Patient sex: M
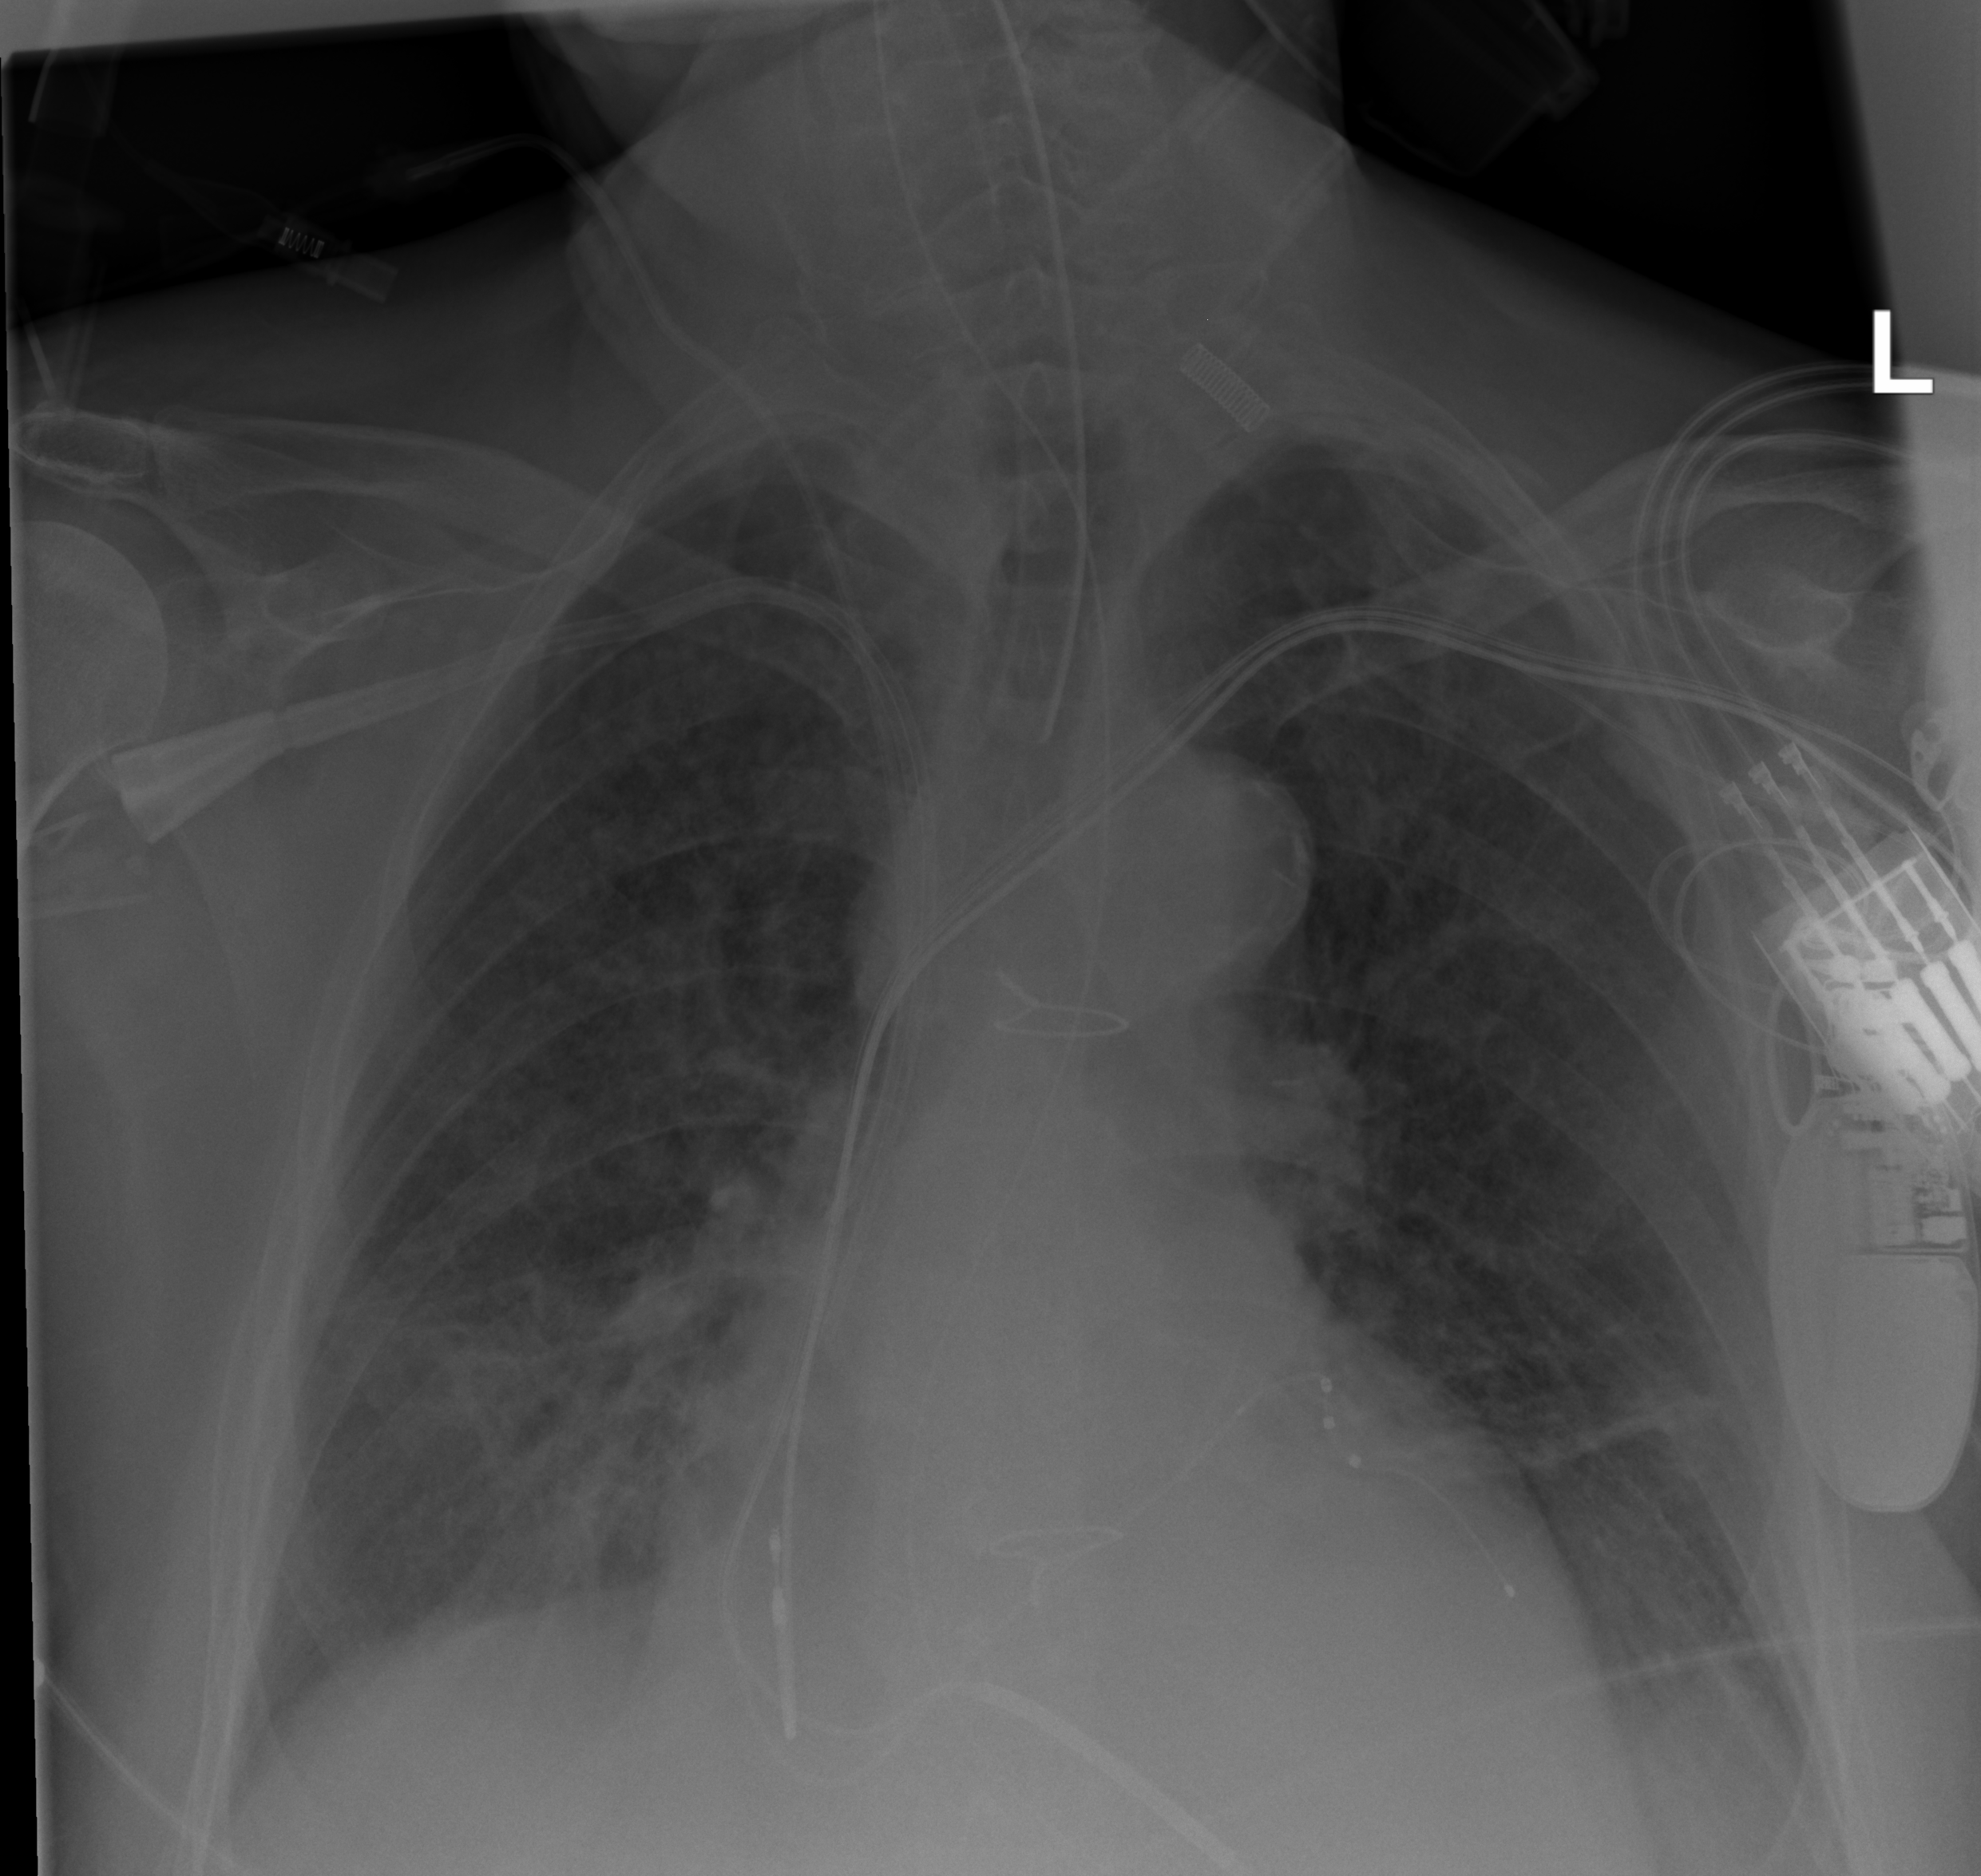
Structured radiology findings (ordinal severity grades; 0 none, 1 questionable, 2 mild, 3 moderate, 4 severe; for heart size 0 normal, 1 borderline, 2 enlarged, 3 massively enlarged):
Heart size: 2
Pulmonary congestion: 2
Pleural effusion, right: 0
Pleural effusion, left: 1
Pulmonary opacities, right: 2
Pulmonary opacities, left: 2
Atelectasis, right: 2
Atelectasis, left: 2